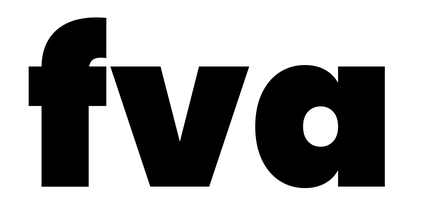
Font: Poppins-Black